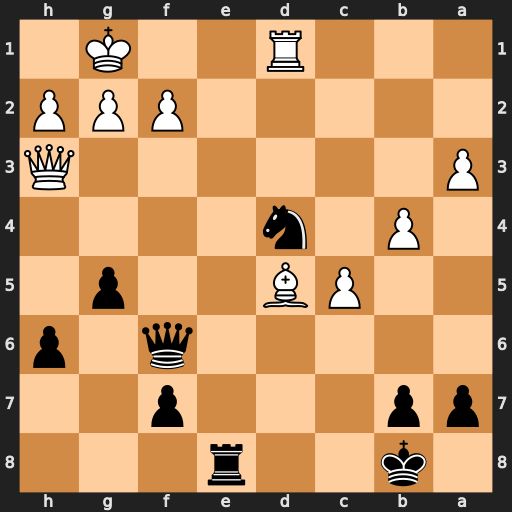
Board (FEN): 1k2r3/pp3p2/5q1p/2PB2p1/1P1n4/P6Q/5PPP/3R2K1
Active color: b
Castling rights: -
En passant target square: -
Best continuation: Qe5 Qe3 Ne2+ Kf1 Nc3 Qxe5+ Rxe5 Rd3 Nxd5